Question: <URL>
I'm trying to changes status of all my 'list' 'objects' by using a master 'checkbox' that
checks all 'objects' and changes their properties by selecting the required status from the
'select element'.
The problem is that when I'm trying to apply change on all 'elements' by using the "Check All" 'checkbox' it is not working.

When I check manually all the 'checkboxes' without using the master 'checkbox' it is working.
'''
var webApp = angular.module('webApp', []);
//controllers
webApp.controller ('VotesCtrl', function ($scope, Votes) {
$scope.votes = Votes;
$scope.statuses = ["Approved","Pending","Trash","Spam"];
$scope.expand = function(vote) {
console.log("show");
$scope.vote = vote;
$scope.ip = vote.ip;
$scope.date = vote.created;
};
$scope.change = function() {
for(var i = 0; i < $scope.votes.length; i++) {
if($scope.votes[i].cb) {
$scope.votes[i].status = $scope.votes.status;
$scope.votes[i].cb = false;
}
$scope.show = false;
}
};
});
//services
webApp.factory('Votes', [function() {
//temporary repository till integration with DB this will be translated into restful get query
var votes = [
{
id: '1',
created: 1381583344653,
updated: '222212',
ratingID: '3',
rate: 5,
ip: '198.168.0.0',
status: 'Pending',
},
{
id: '111',
created: 1381583344653,
updated: '222212',
ratingID: '4',
rate: 5,
ip: '198.168.0.1',
status: 'Spam'
},
{
id: '2',
created: 1382387322693,
updated: '222212',
ratingID: '3',
rate: 1,
ip: '198.168.0.2',
status: 'Approved'
},
{
id: '4',
created: 1382387322693,
updated: '222212',
ratingID: '3',
rate: 1,
ip: '198.168.0.3',
status: 'Spam'
}
];
return votes;
}]);
'''
'''
<body ng-controller='VotesCtrl'>
<div>
<ul>
<li class="check" ng-click=>
<input type="checkbox" ng-model="master"></input>
</li>
<li class="created">
<a>CREATED</a>
</li>
<li class="ip">
<b>IP ADDRESS</b>
</li>
<li class="status">
<b>STATUS</b>
</li>
</ul>
<ul ng-repeat="vote in votes">
<li class="check">
<input type="checkbox" ng-model="vote.cb" ng-checked="master"></input>
</li>
<li class="created">
<a href="#" ng-click="expand(vote)">{{vote.created|date}}</a>
</li>
<li class="ip">
{{vote.ip}}
</li>
<li class="status">
{{vote.status}}
</li>
</ul>
</div>
<br></br>
<div class="details">
<h3>Details:</h3>
<div>DATE: {{date|date}}</div>
<div>IP: {{ip}}</div>
<div>STATUS:
<select ng-change="change()" ng-init="votes.status='Approved'"
ng-model="votes.status"
ng-options="status for status in statuses">
</select>
<p>{{vote.status|json}}</p>
</div>
</div>
</body>
'''
Why is master 'checkbox' not working?
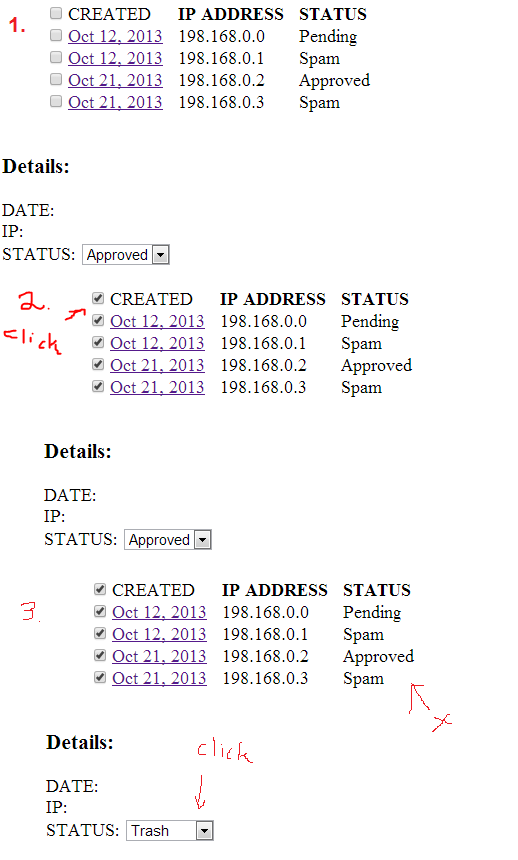
Answer: I changed your method 'change' a bit to make it work.
From Plunker you can see that on change all children still have old value. So I added 'onMasterChange' method
'''
<input type="checkbox"
ng-model="master"
ng-change="onMasterChange(master)"></input>
'''
I created as default: '$scope.master = false;'
'''
....
$scope.master = false;
$scope.onMasterChange = function(master){
for(var i = 0; i < $scope.votes.length; i++) {
$scope.votes[i].cb = master;
}
};
$scope.change = function(value) {
for(var i = 0; i < $scope.votes.length; i++) {
//if($scope.votes[i].cb == undefined){
// $scope.votes[i].cb = false;
// }
if($scope.master == true){
$scope.votes[i].cb = $scope.master;
$scope.votes[i].status = value;
}
else if( $scope.votes[i].cb == true) {
$scope.votes[i].status = value;
}
}
};
'''
See <URL>
Hope it will help,